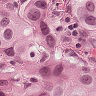
Metastatic tissue present: yes